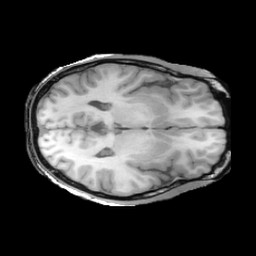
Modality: T1w
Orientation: axial
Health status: ill
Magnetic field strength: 3 T